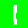
Digit: 1